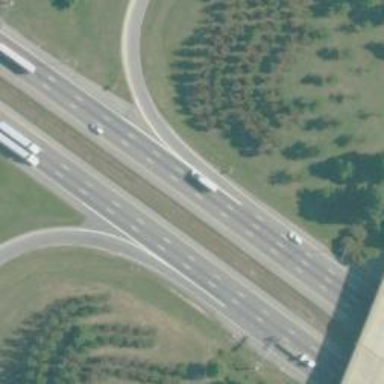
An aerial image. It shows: Motorway junction.